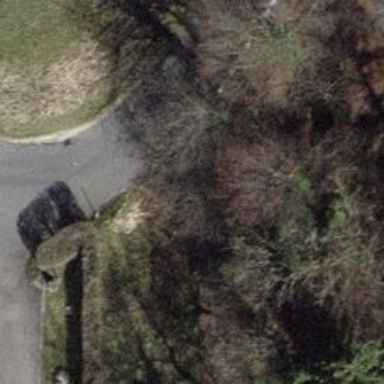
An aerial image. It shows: Road with steps.